Question: Count the number of objects in the diagram.
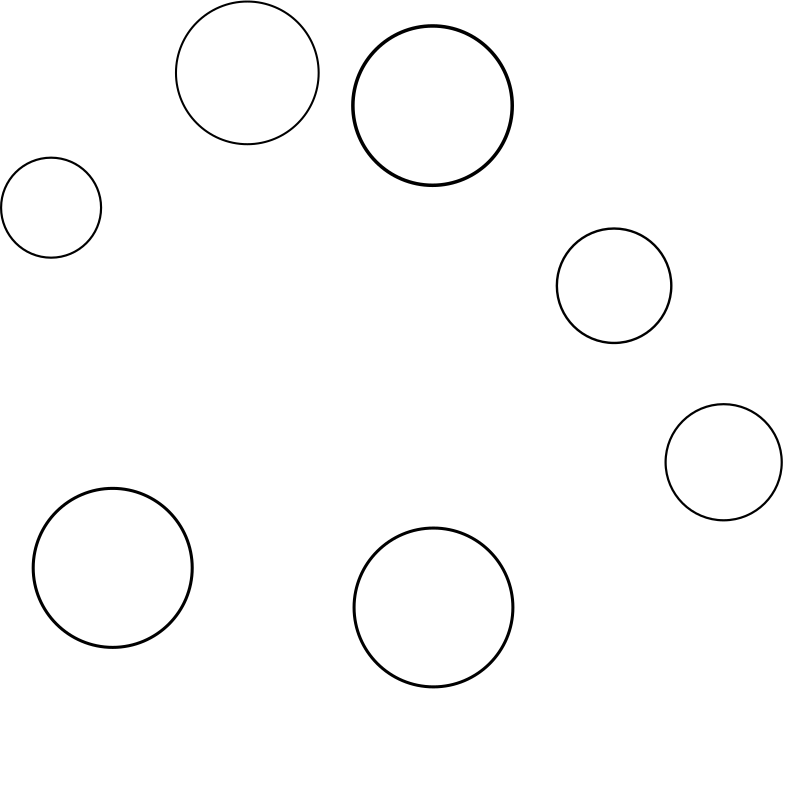
Answer: 7